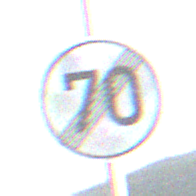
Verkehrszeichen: EndeGeschwindigkeit70
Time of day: SunriseSunset
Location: Outdoor (Nature)
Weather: PartlyCloudy
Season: Summer
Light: Natural